Question: I am having a hard time with a dataset that currently have rows showing like the first table, and i would like to change it to look like the bottom table (see picture).
Is this possible in SQL?
Example data::

In the case where a customer has not bought a specific product, it should just return null. tablename=dbo.sales
Does anyone know how to transform this?
I hope i have provided enough information to put me in the right direction.
Best, Kirstine
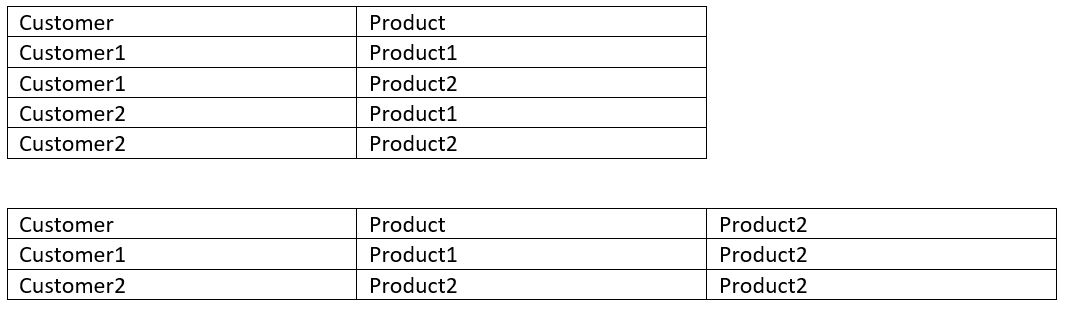
Answer: You can try combination of LISTAGG and REGEXP_SUBSTR
'''
WITH TAB AS(
SELECT customer,
LISTAGG (product, ',')
WITHIN GROUP (ORDER BY customer) str
FROM table
GROUP BY customer
)
select customer,
regexp_substr(str, '[^,]*,', 1, 1) as product1
,regexp_substr(str,'[^,]+',1,2) as product2
,regexp_substr(str,'[^,]+',1,3) as product3
,regexp_substr(str,'[^,]+',1,4) as product4
,regexp_substr(str,'[^,]+',1,5) as product5
,regexp_substr(str,'[^,]+',1,6) as product6
,regexp_substr(str,'[^,]+',1,7) as product7
,regexp_substr(str,'[^,]+',1,8) as product8
,regexp_substr(str,'[^,]+',1,9) as product9
,regexp_substr(str,'[^,]+',1,10) as product10
from TAB
'''